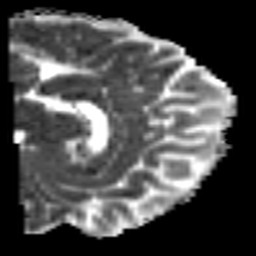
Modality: MD
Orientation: sagittal
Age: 22
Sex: male
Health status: healthy
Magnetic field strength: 3 T
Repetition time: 7 s
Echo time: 0.0926 s